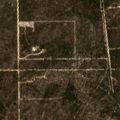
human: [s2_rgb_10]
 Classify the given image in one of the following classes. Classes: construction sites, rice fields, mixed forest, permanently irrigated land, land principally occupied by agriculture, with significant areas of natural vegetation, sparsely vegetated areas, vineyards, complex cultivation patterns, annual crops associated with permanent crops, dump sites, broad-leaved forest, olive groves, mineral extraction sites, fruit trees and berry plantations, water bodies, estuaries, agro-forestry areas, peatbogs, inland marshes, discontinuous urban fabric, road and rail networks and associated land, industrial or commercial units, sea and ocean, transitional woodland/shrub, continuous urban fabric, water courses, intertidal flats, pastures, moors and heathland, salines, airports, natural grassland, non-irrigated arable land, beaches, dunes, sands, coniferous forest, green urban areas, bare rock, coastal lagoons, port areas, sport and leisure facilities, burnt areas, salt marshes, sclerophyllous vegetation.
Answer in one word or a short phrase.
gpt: transitional woodland/shrub